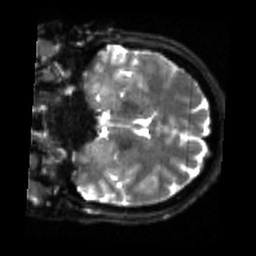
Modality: sbref
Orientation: coronal
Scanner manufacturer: siemens
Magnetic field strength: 3 T
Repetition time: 4 s
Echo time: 0.0594 s